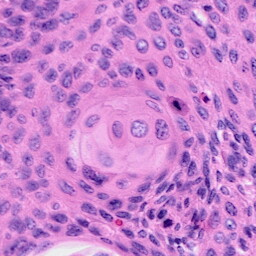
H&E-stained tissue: Cervix